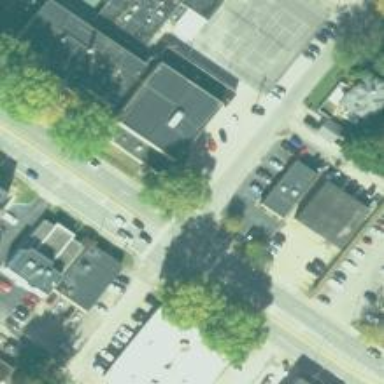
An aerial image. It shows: Marked crossing on the road.